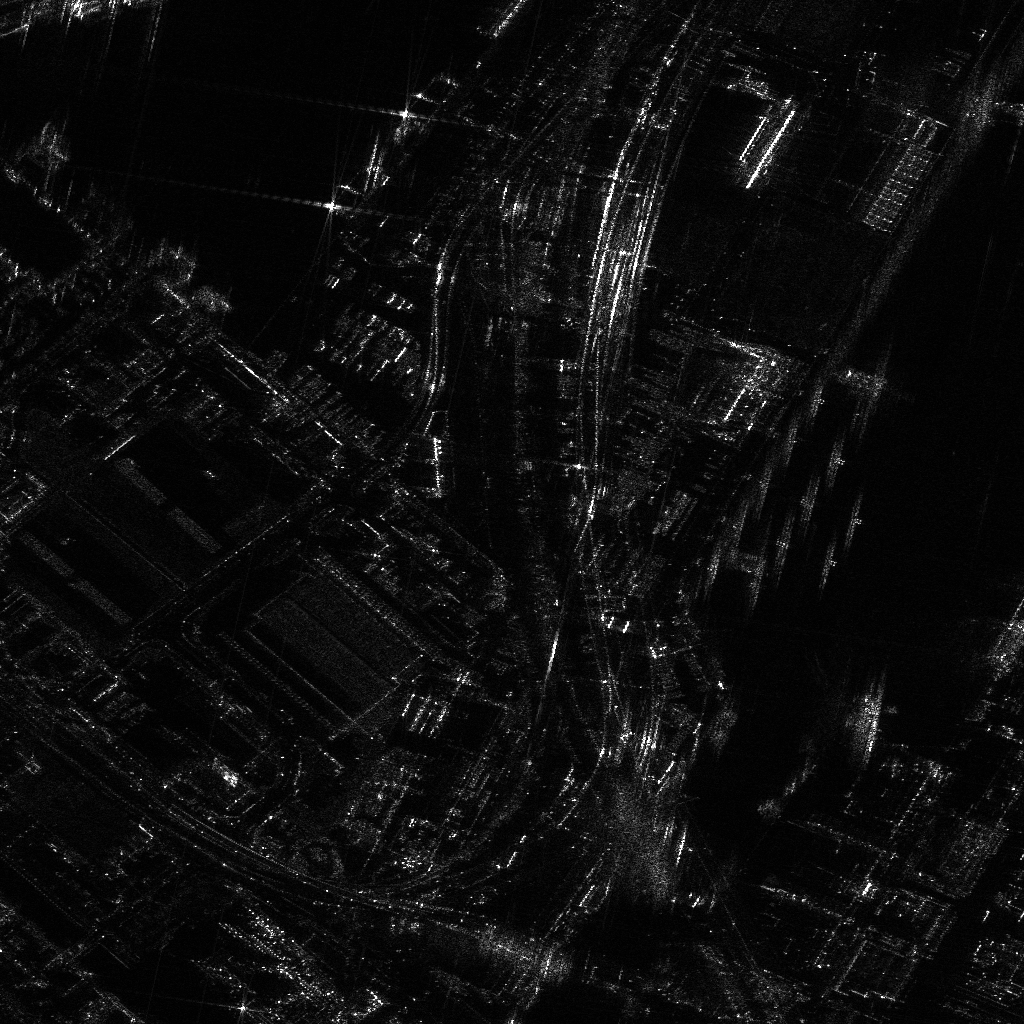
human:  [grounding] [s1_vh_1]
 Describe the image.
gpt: In the satellite image, there is  <ref>3 medium dredger </ref> <box>[[48, -4, 50, 5, 37], [39, 5, 42, 14, 37], [33, 13, 36, 22, 37]]</box> located at top,  <ref>6 medium container </ref> <box>[[0, 0, 1, 4, 77], [7, -1, 9, 2, 78], [0, 0, 1, 3, 77], [2, 19, 5, 20, 41], [0, 16, 3, 18, 40], [6, 21, 9, 22, 41]]</box> located at top left,  <ref>1 large container </ref> <box>[[98, 54, 101, 66, 34]]</box> located at right,  <ref>10 medium container </ref> <box>[[72, 53, 74, 58, 14], [71, 49, 72, 54, 14], [73, 44, 75, 49, 14], [76, 40, 77, 45, 14], [78, 36, 80, 41, 14], [80, 52, 81, 57, 14], [75, 49, 77, 54, 14], [78, 45, 79, 50, 14], [80, 41, 82, 47, 14], [83, 46, 84, 52, 14]]</box> located at right,  <ref>1 medium container </ref> <box>[[68, 52, 69, 58, 14]]</box> located at center.